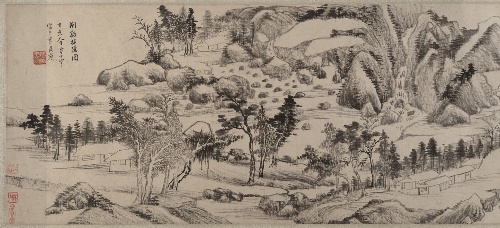
Title: 明  董其昌  荊谿招隱圖  卷|Invitation to Reclusion at Jingxi
Artist: Dong Qichang
Artist bio: Chinese, 1555–1636
Date: 1611
Object type: Handscroll
Classification: Paintings
Medium: Handscroll; ink on paper
Culture: China
Period: Ming Dynasty (1368–1644)
Dimensions: Image: 10 1/4 × 36 7/16 in. (26 × 92.6 cm)
Department: Asian Art
Credit line: Gift of Mr. and Mrs. Wan-go H. C. Weng, 1990
Accession year: 1990
Repository: Metropolitan Museum of Art, New York, NY
Tags: Mountains|Landscapes